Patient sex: M
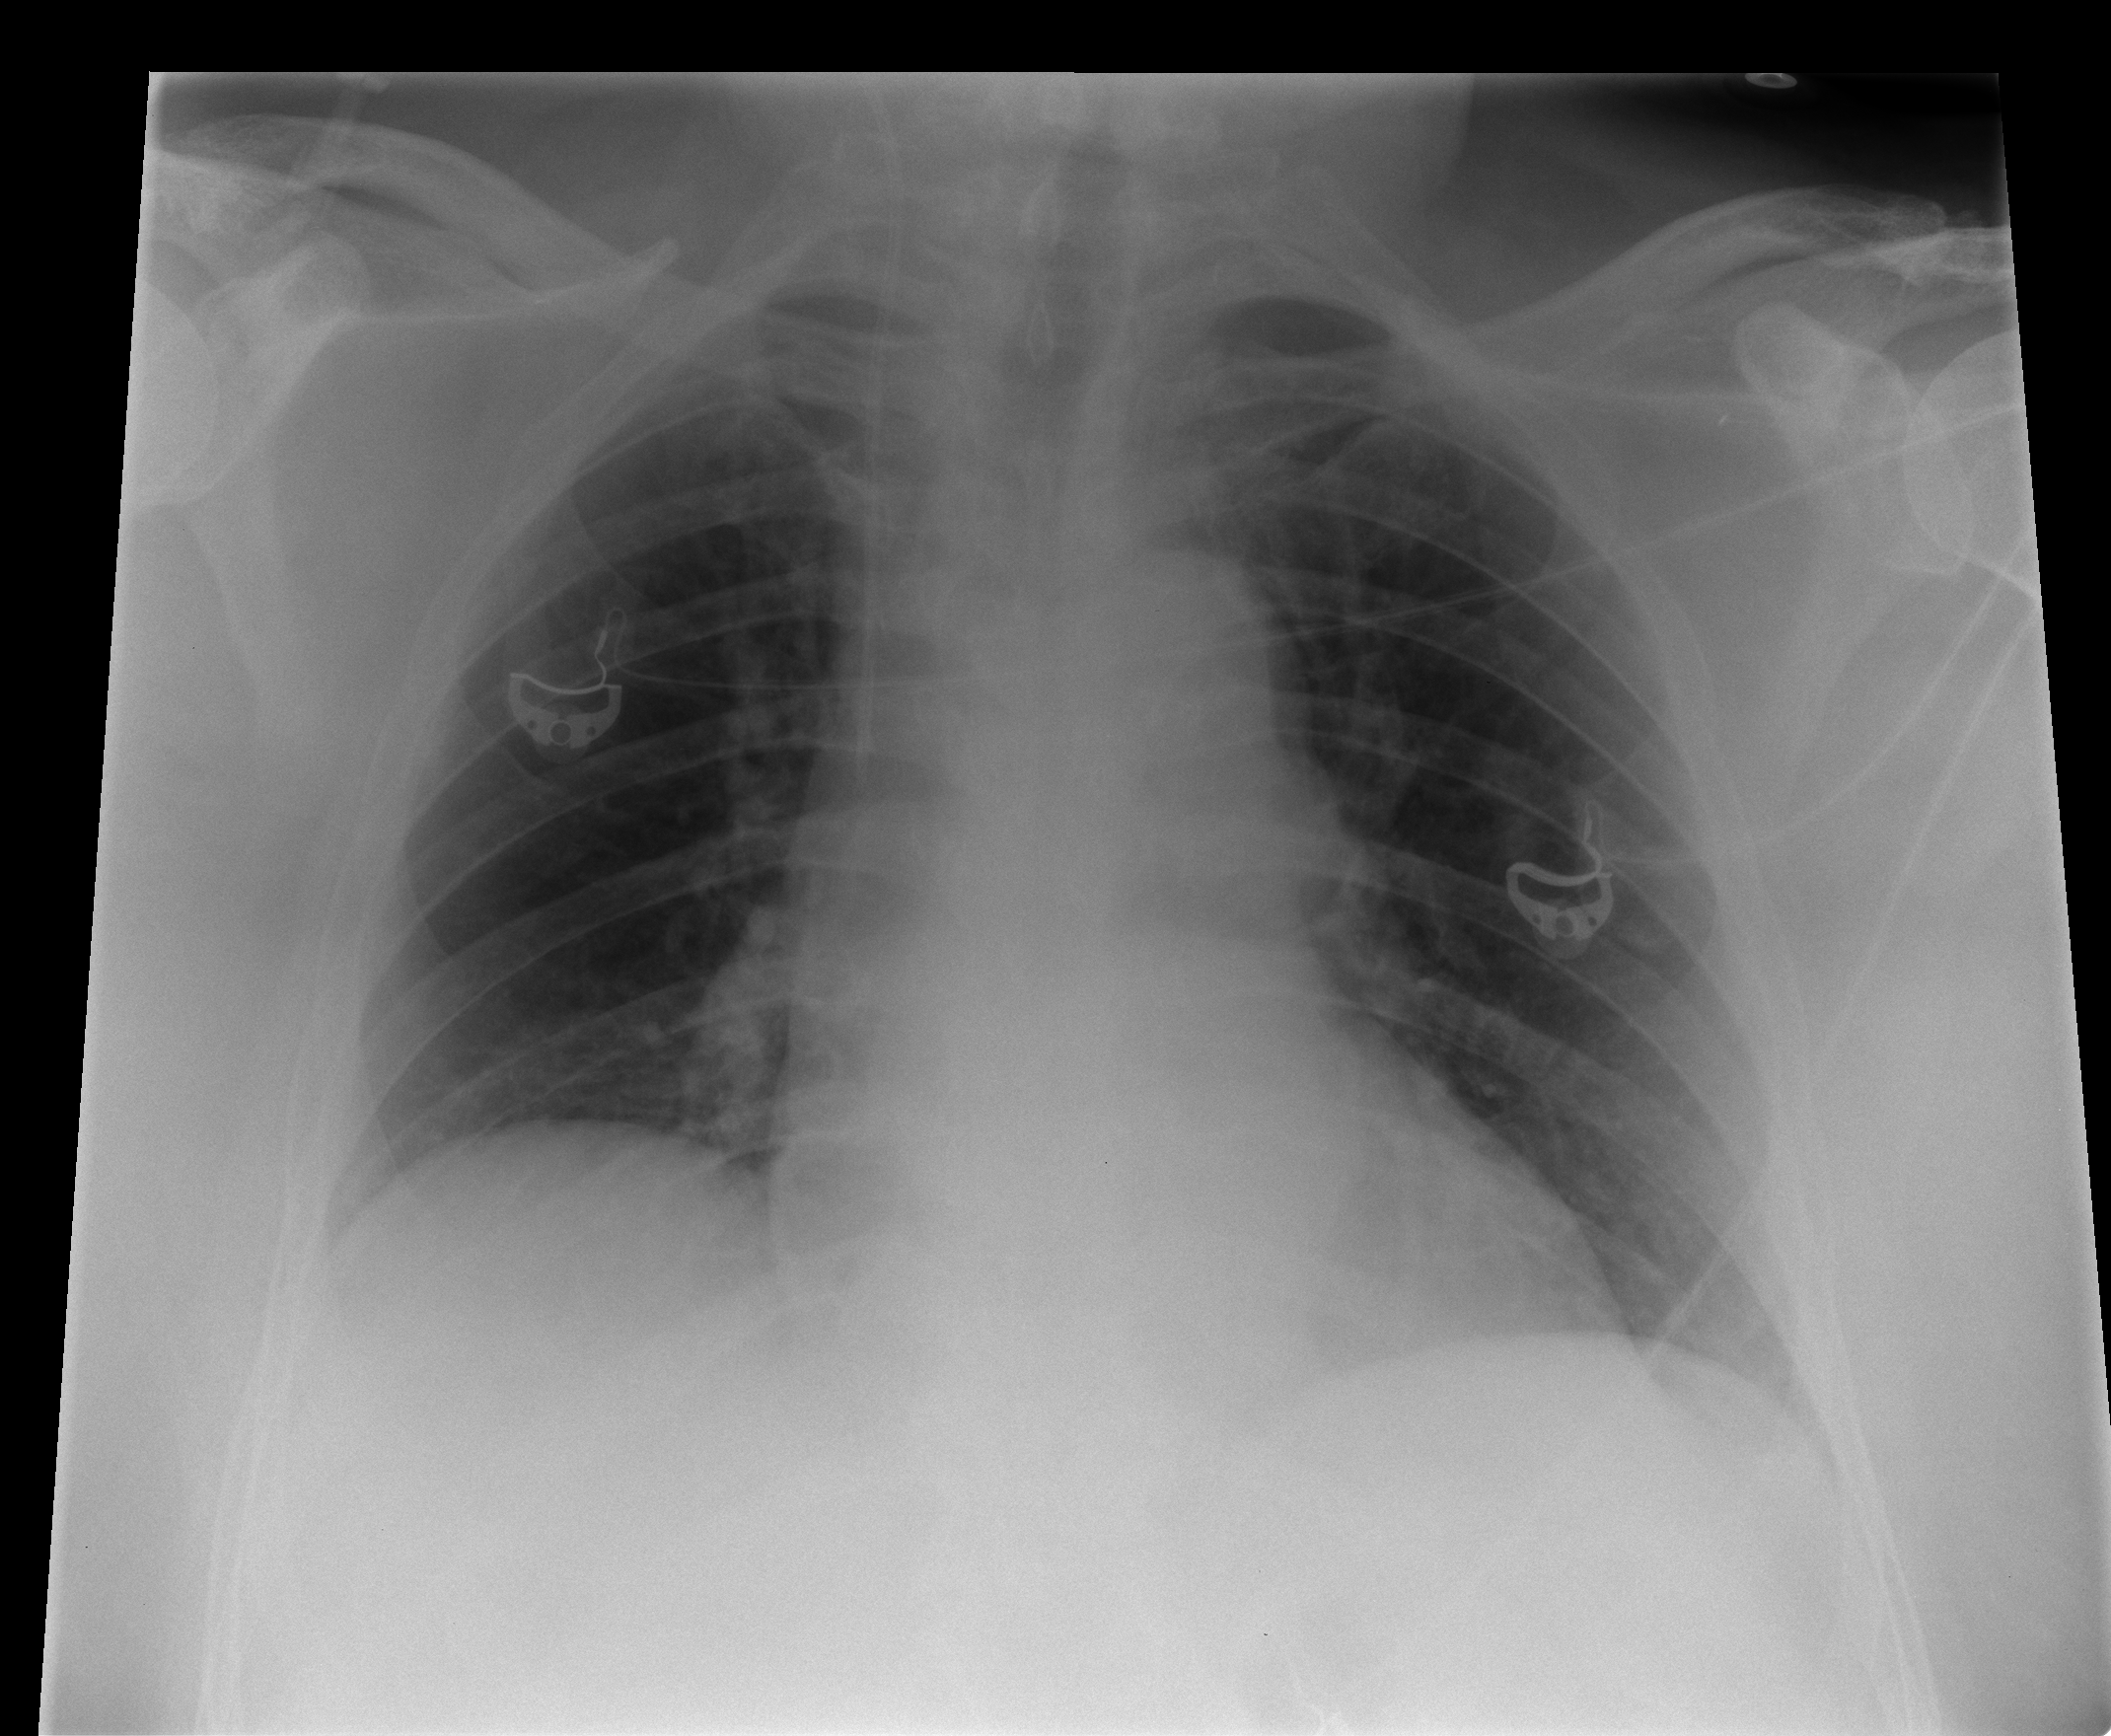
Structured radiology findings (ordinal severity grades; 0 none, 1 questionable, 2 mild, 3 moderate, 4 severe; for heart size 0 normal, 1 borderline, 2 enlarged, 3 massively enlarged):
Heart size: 1
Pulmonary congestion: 1
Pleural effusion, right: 0
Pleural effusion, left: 0
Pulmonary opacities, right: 0
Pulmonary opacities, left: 0
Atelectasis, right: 0
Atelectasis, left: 0